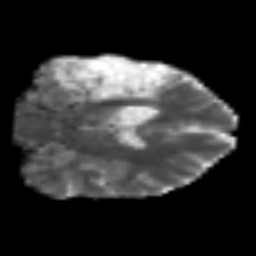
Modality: MD
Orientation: coronal
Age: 54
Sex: male
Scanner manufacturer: siemens
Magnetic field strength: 3 T
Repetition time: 6.1 s
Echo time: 0.101 s